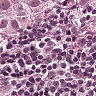
Metastatic tissue present: yes